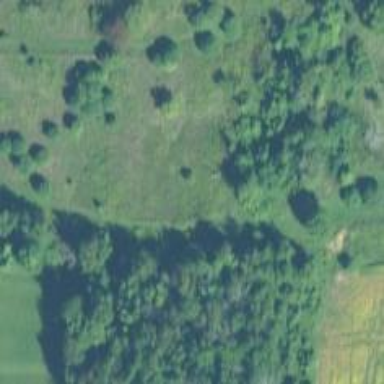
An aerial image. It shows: Disc golf tee area.